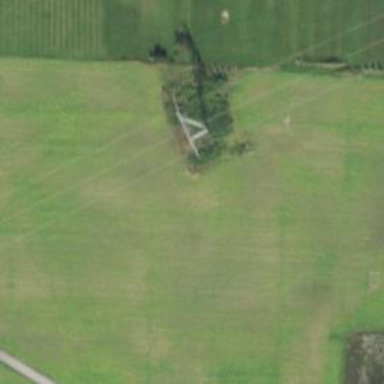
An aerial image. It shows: Lattice structure tower used for power transmission.